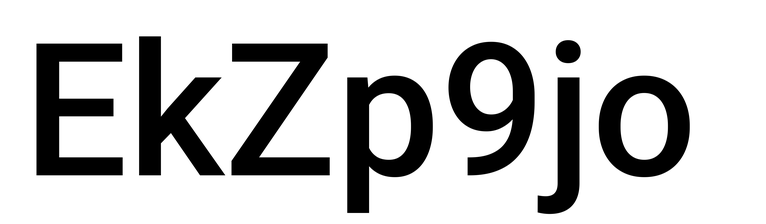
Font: Roboto_Medium